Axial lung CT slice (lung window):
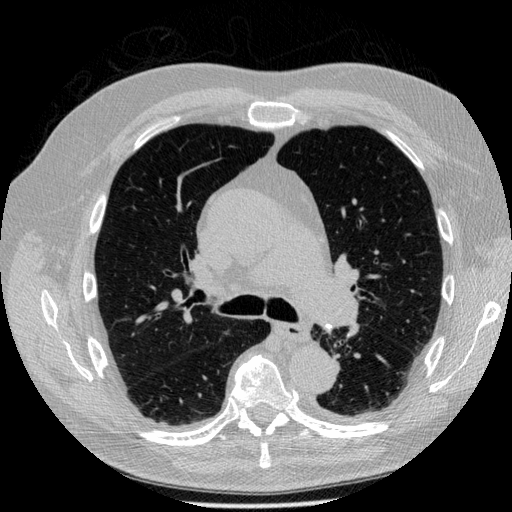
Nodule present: no